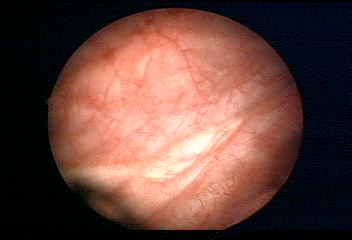
Modality: WLC
Class: Normal mucosa
Bladder cancer association: No